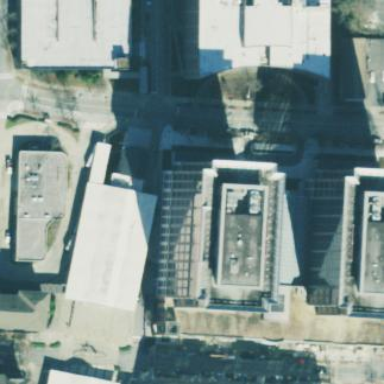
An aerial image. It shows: Train station building.